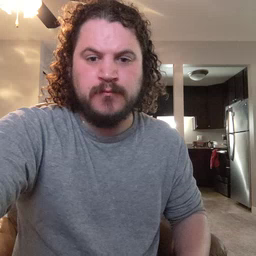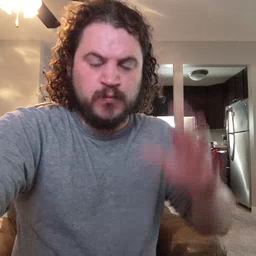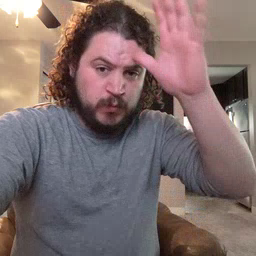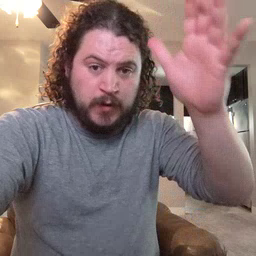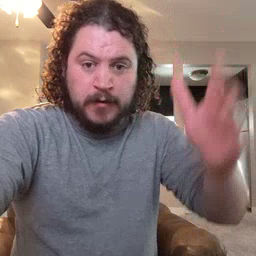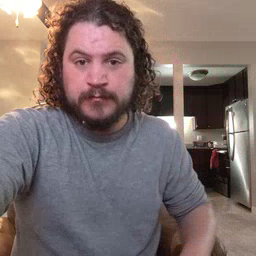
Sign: grandpa